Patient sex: M
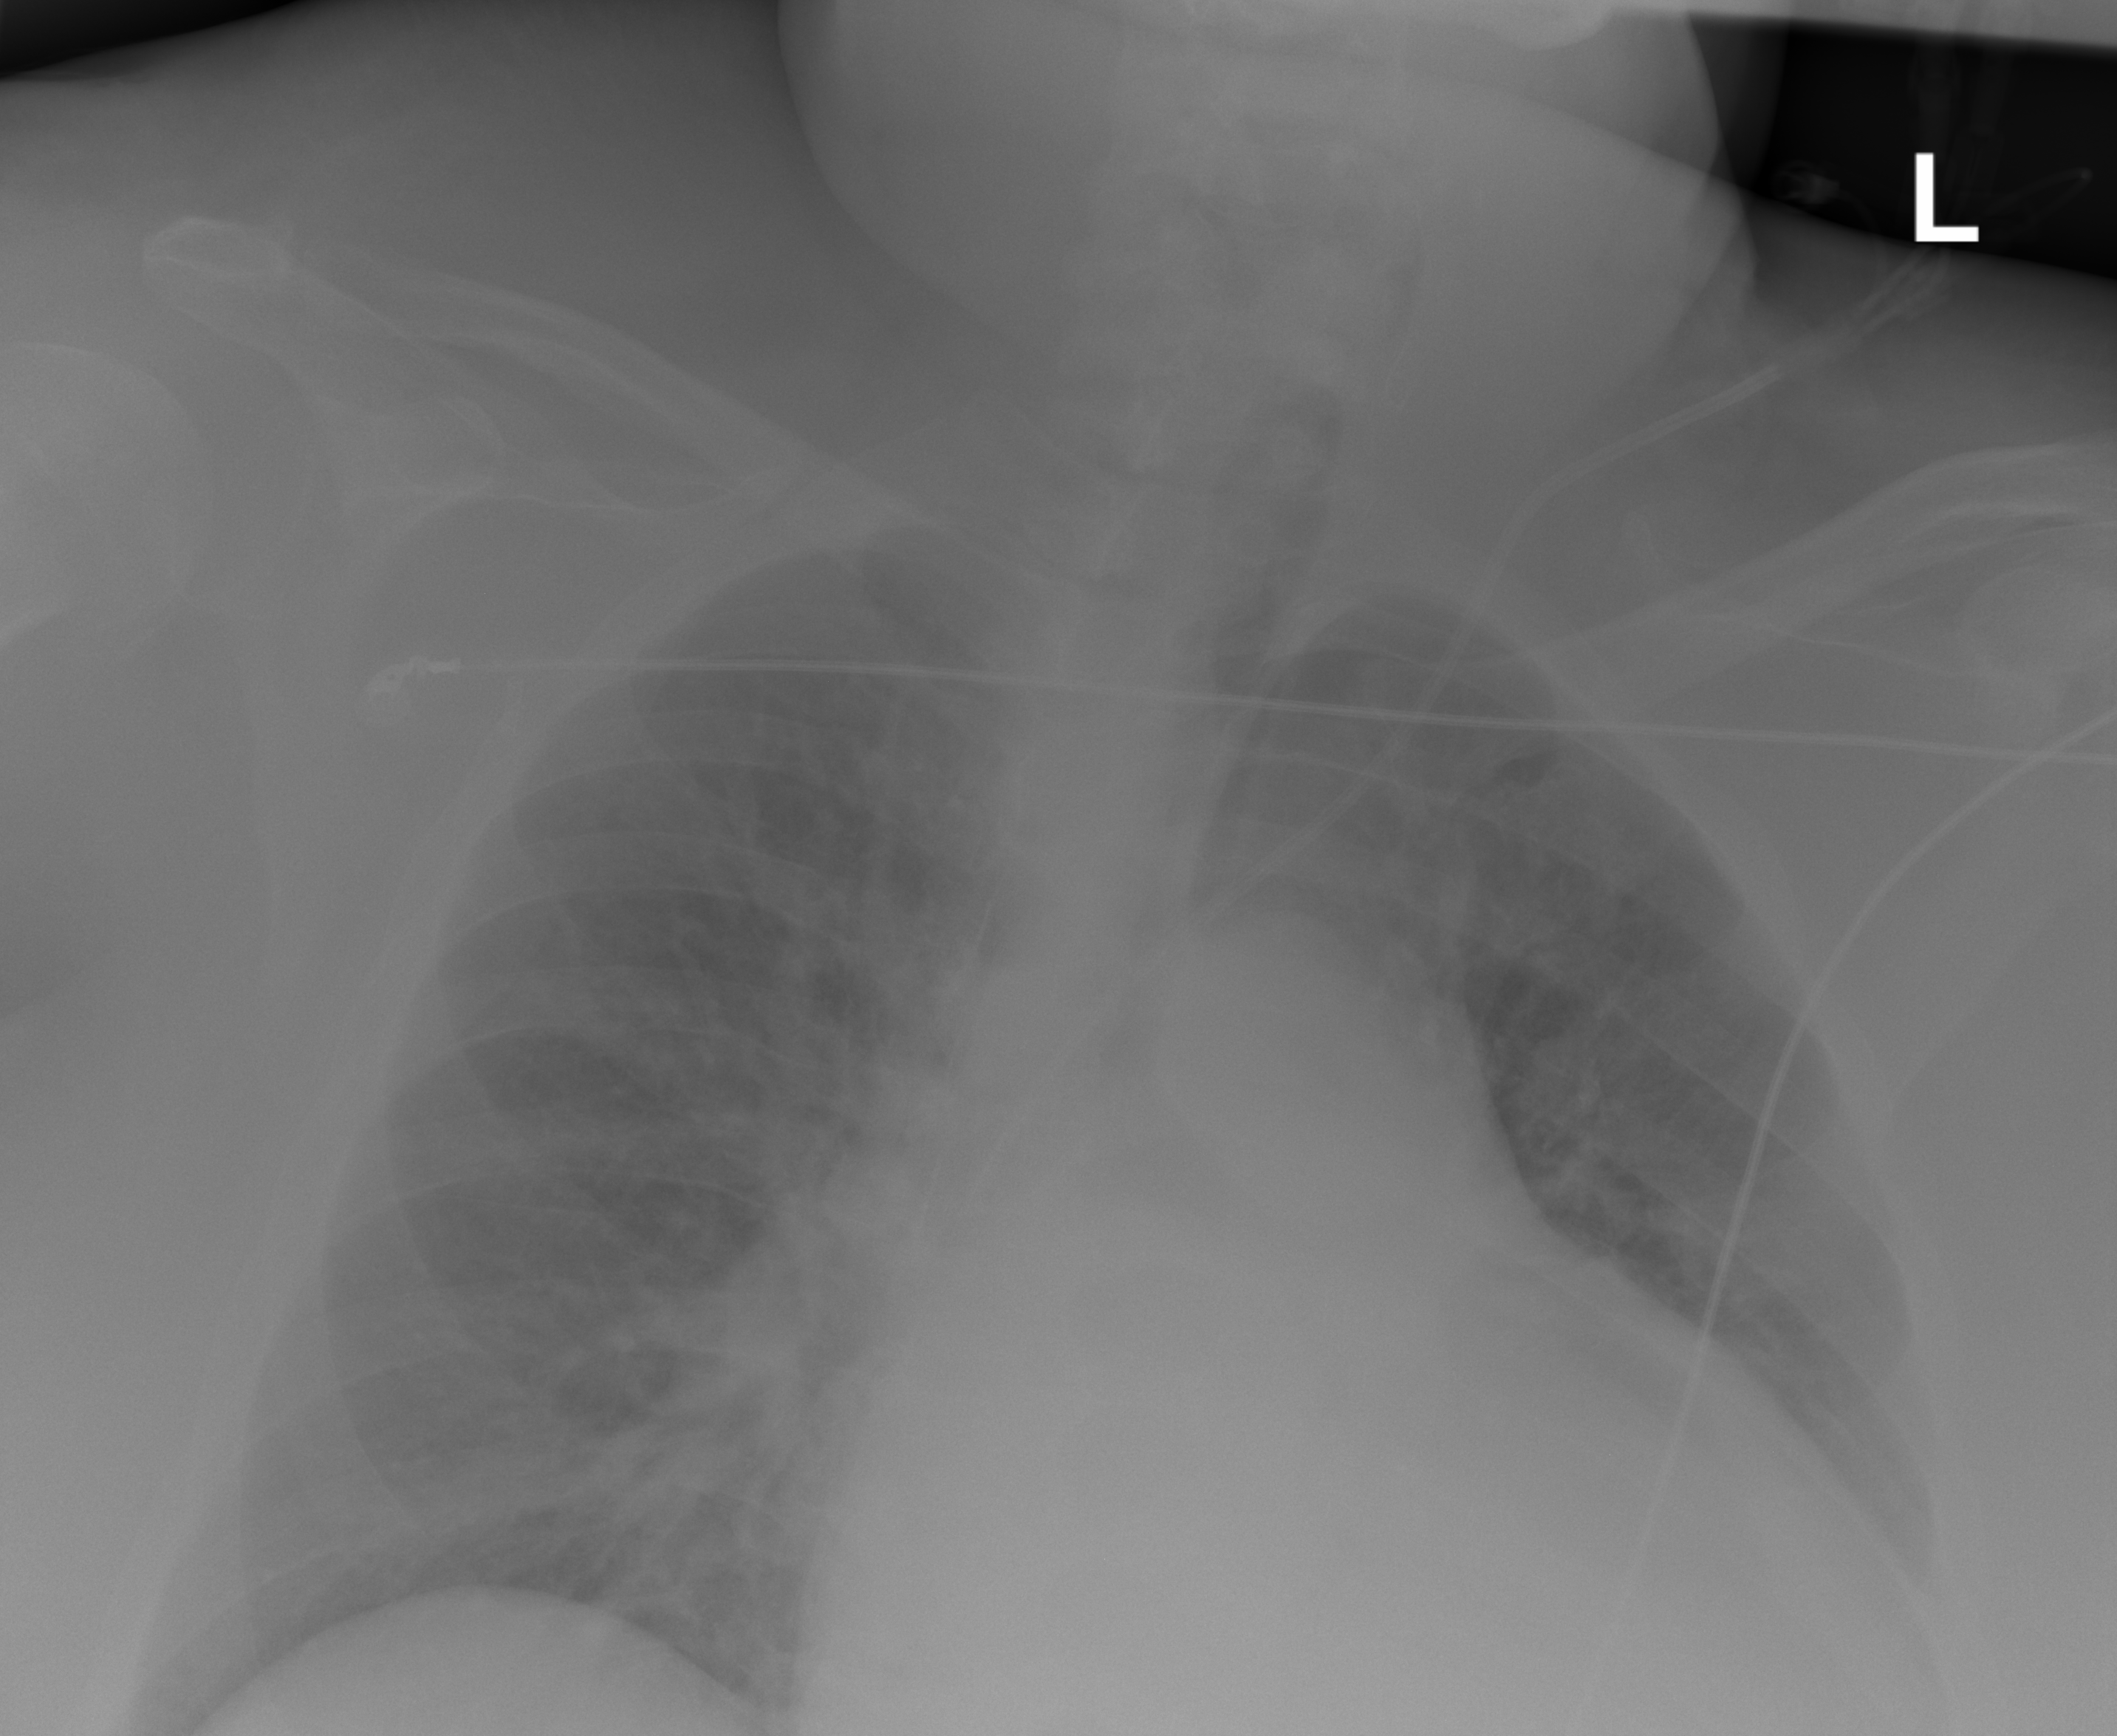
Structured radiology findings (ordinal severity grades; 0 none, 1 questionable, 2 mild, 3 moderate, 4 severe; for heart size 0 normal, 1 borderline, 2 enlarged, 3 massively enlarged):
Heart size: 3
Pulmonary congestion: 2
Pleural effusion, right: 0
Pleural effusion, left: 0
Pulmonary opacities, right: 0
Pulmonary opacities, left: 0
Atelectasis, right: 0
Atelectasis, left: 0